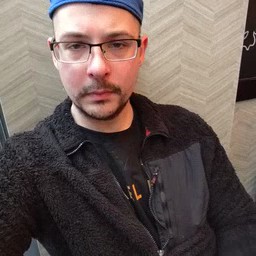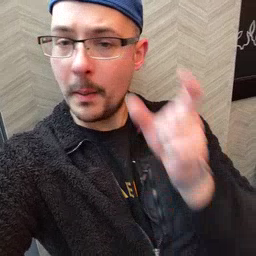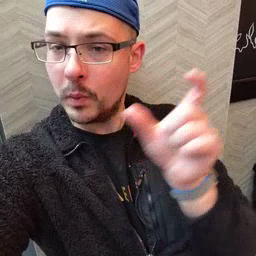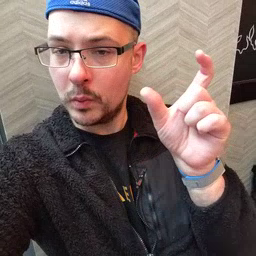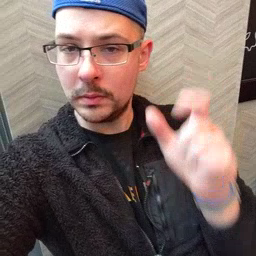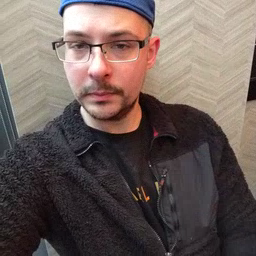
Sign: moon